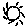
Label: sun